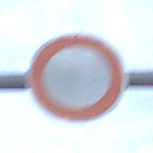
Verkehrszeichen: VerbotFahrzeugeAllerArt
Umgebung: Outdoor, Nature
Tageszeit: MorningAfternoon
Wetter: PartlyCloudy
Licht: Natural
Jahreszeit: NotSpecified
Kontrast: MediumContrast